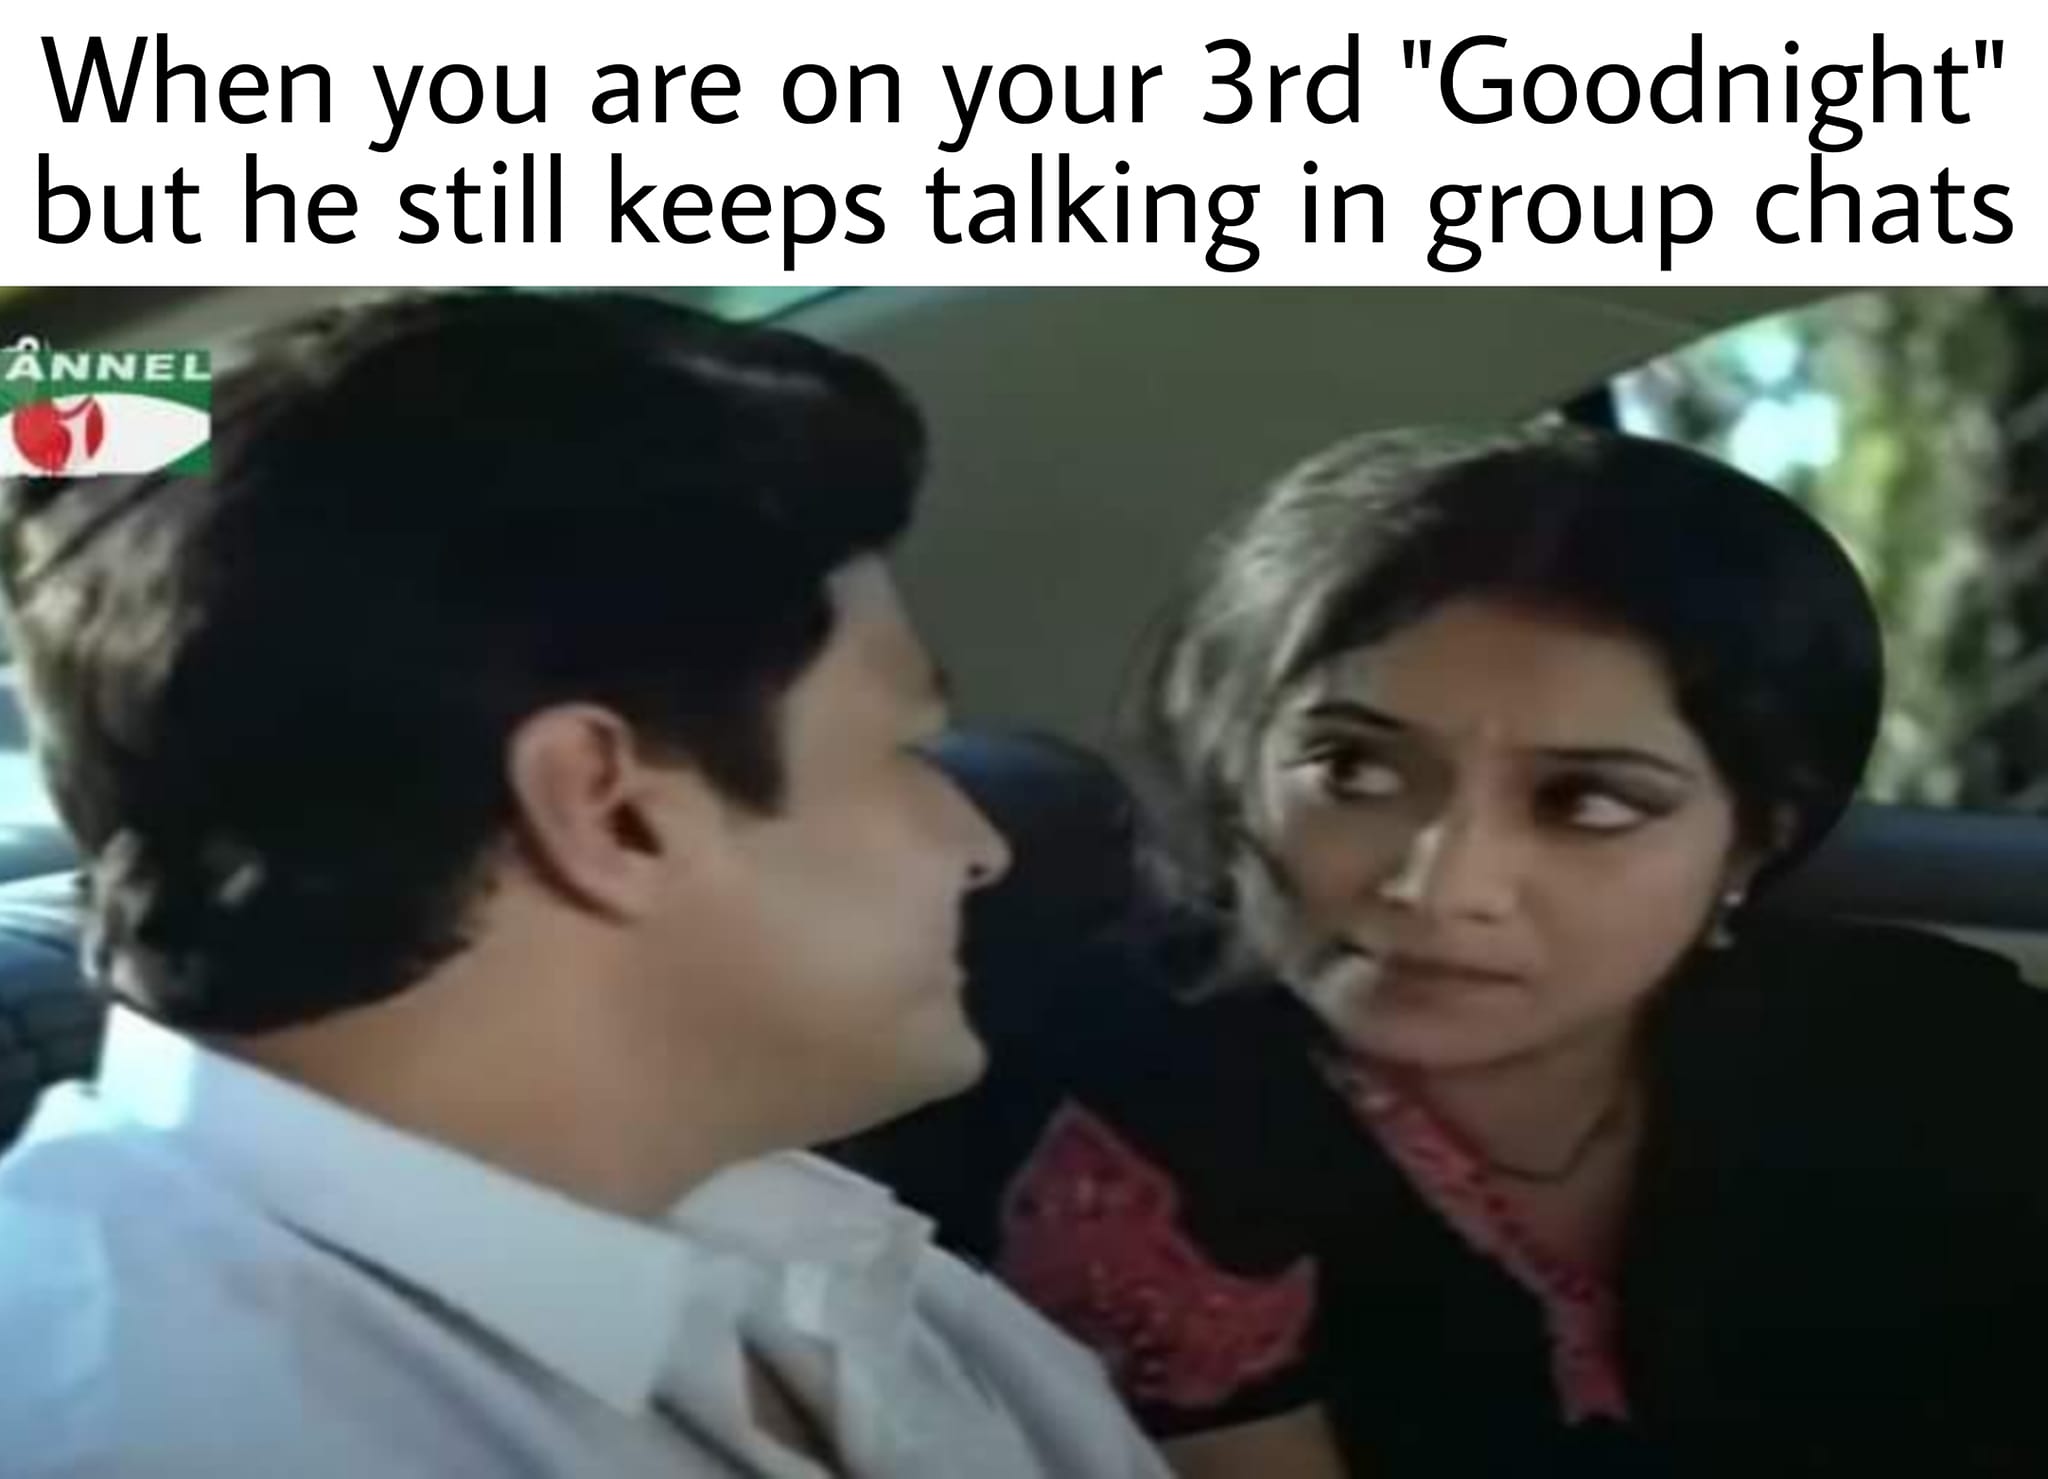
Caption: When you are on your 3rd "Goodnight" but he still keeps talking in group chats
Label: non-hate